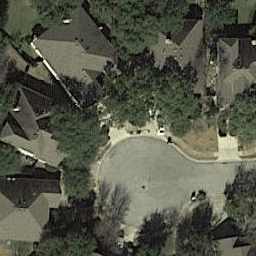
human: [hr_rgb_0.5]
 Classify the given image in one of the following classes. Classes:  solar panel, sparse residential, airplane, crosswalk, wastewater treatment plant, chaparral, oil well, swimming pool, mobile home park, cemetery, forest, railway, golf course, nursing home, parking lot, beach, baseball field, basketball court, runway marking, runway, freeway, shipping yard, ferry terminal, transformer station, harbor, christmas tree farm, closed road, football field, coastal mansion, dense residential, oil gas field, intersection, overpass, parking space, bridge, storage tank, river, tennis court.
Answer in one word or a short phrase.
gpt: closed road